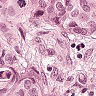
Metastatic tissue present: yes